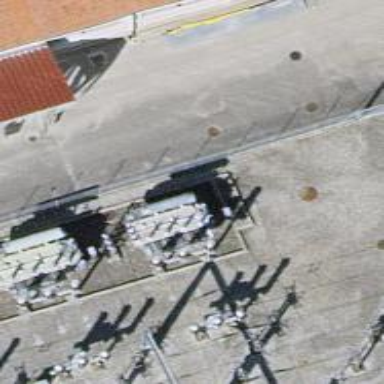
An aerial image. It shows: Transformer is shown.